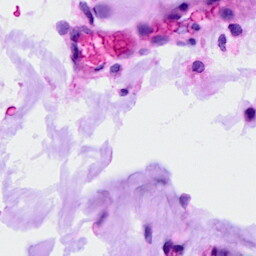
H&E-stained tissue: Ovarian